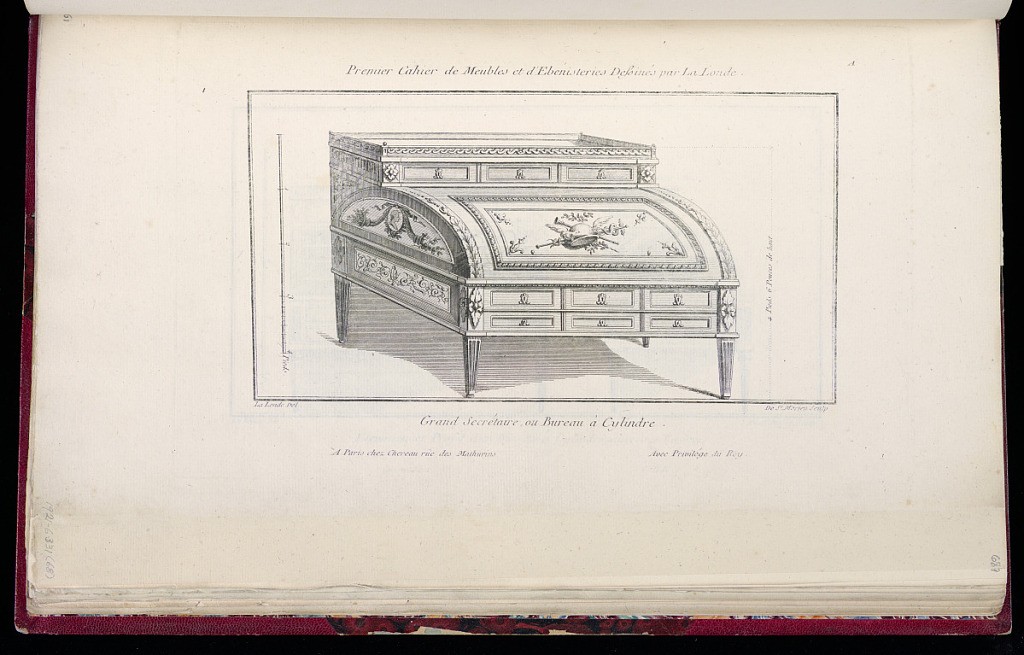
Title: Grand Secrétaire, ou Bureau à Cylindre
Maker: Richard de Lalonde, French, active 1780–96
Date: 1775-1788
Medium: Etching on off-white laid paper
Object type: Print
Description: Design for a large, roll top desk, decorated with ornament motifs including wave pattern, rosettes, fluting, lamb tongue, medallion, and at front a winged helmet with caduceus. The plate is signed and numbered.